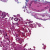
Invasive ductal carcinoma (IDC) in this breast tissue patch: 0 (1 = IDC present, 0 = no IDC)